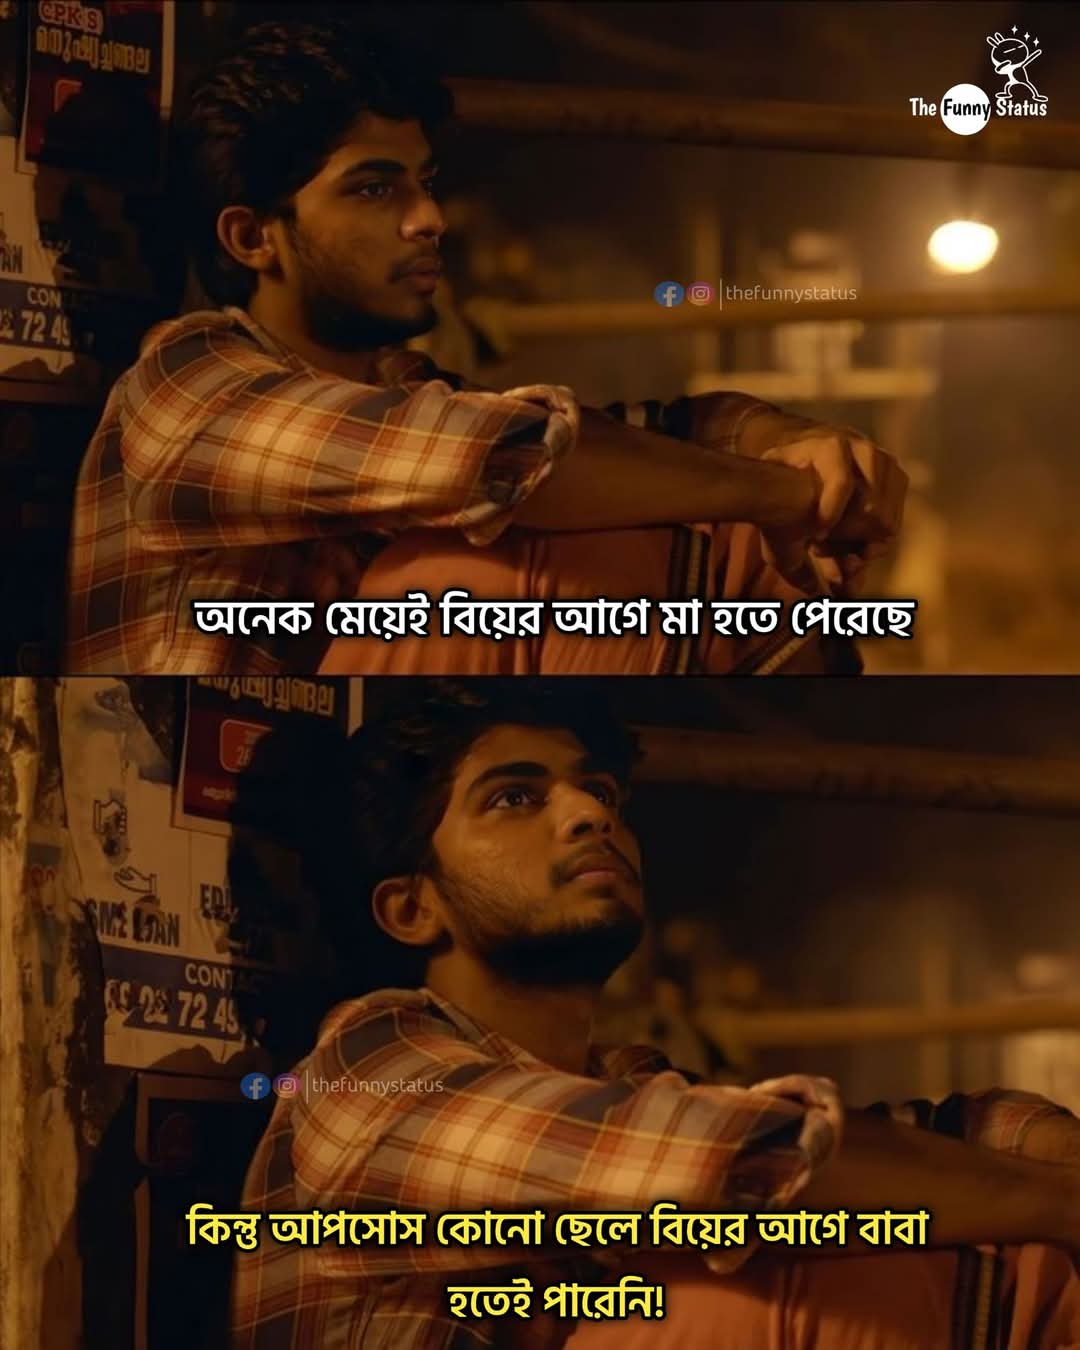
Text: অনেক মেয়েই বিয়ের আগে মা হতে পেরেছে
কিন্তু আপসোস কোনো ছেলে বিয়ের আগে বাবা হতেই পারেনি!
Label: Non Hate